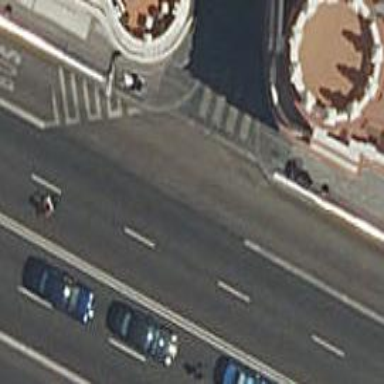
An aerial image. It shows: Crossing with traffic signals.